Lunar surface albedo tile
Center latitude: -2.774
Center longitude: 39.092
Resolution (meters per pixel, mean): 145.92
Tile area (km^2): 21970.91
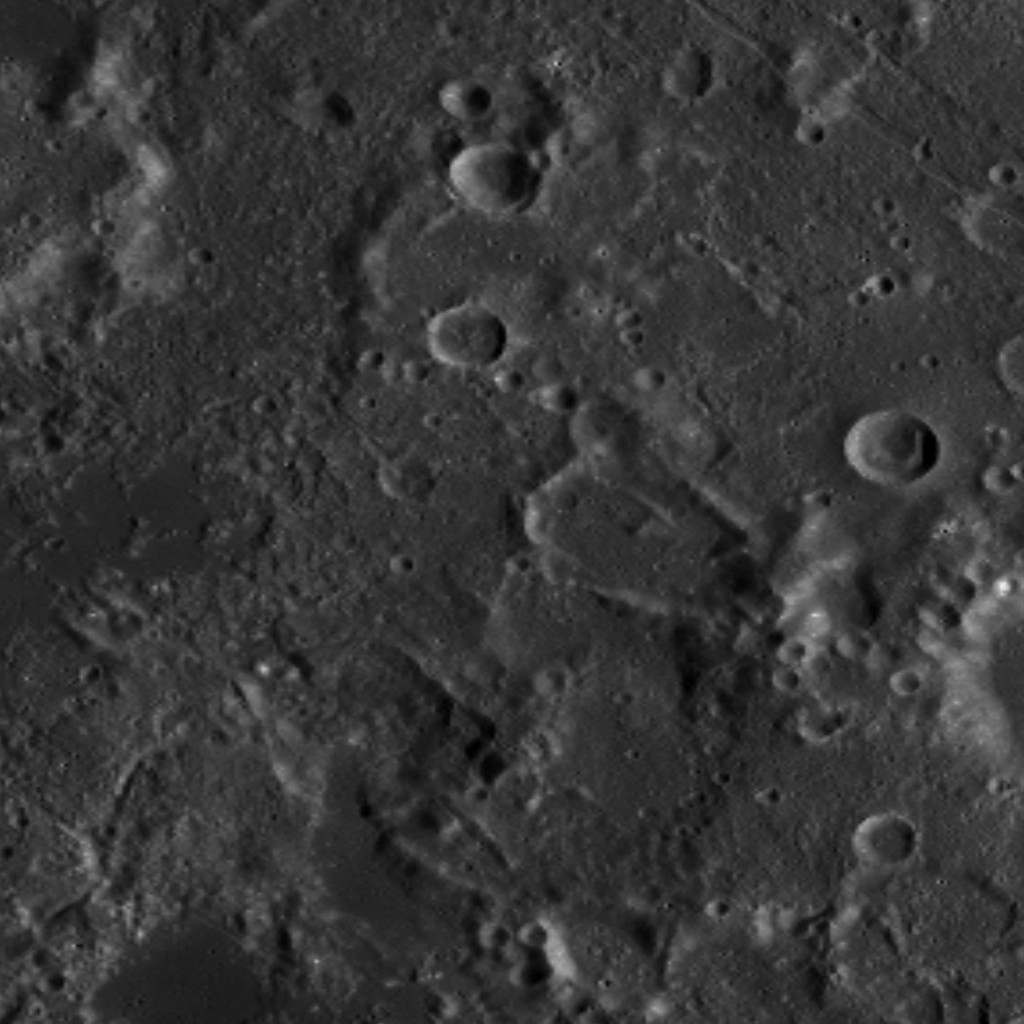